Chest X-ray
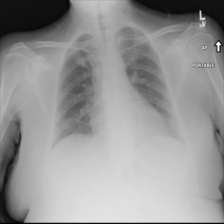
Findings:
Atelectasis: negative
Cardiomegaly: negative
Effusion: negative
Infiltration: negative
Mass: negative
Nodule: negative
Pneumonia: negative
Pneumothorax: negative
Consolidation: negative
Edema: negative
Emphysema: negative
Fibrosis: negative
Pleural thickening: negative
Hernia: negative